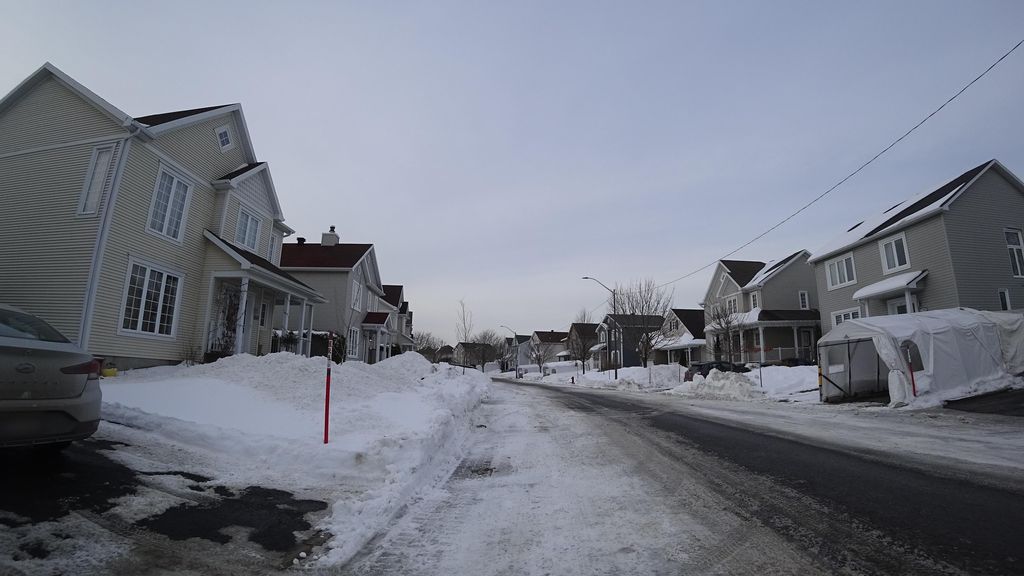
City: quebec_city